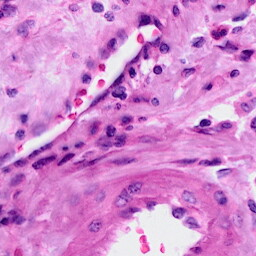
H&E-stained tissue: Cervix